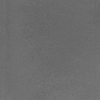
Atmospheric dust classification: dusty